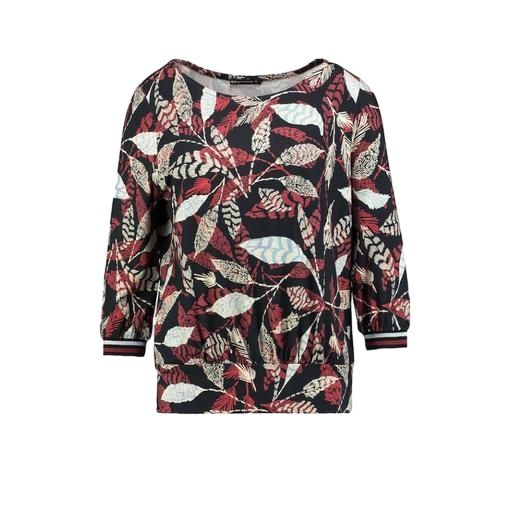
black leaf-print blouse, red printed three-quarter sleeve, multicolor floral-print t-shirt only macy, white background